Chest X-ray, PA view. Patient: 39 years old, sex F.
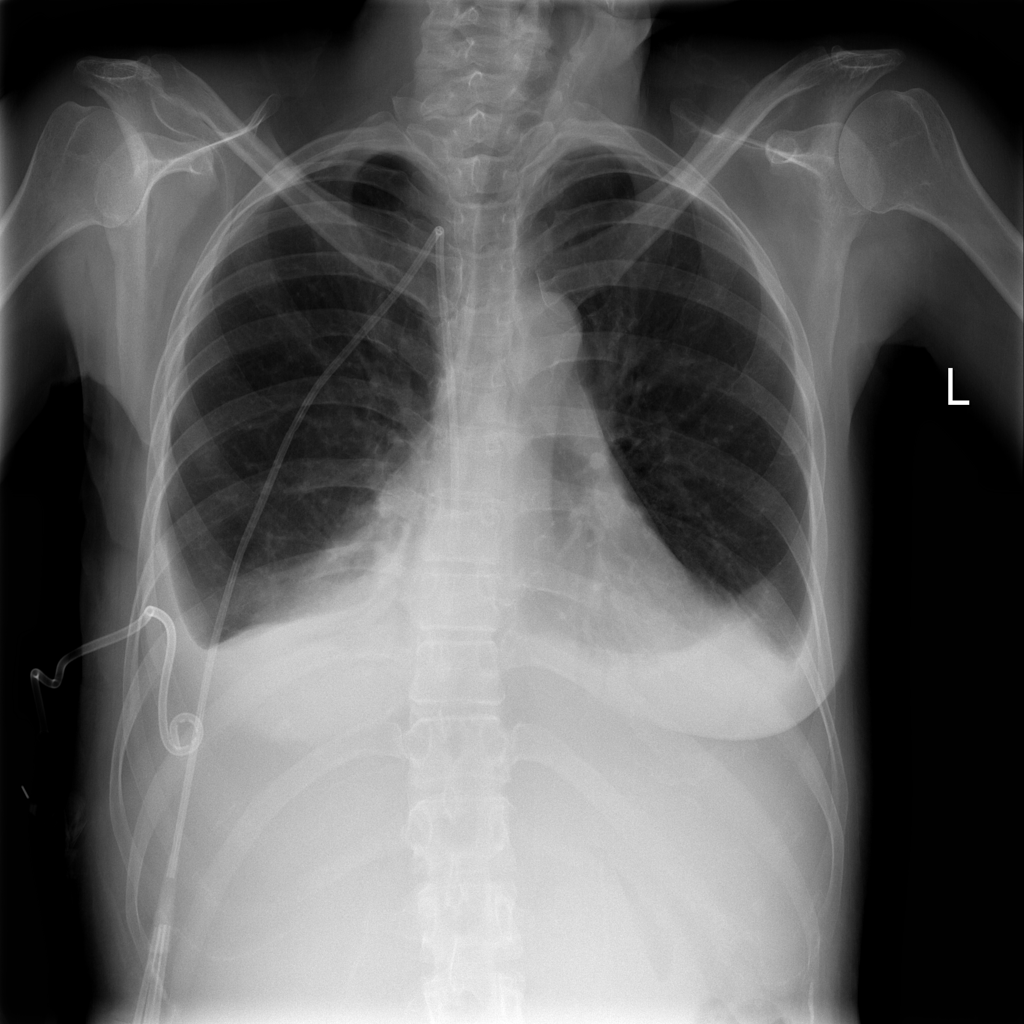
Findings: Effusion, Pneumothorax